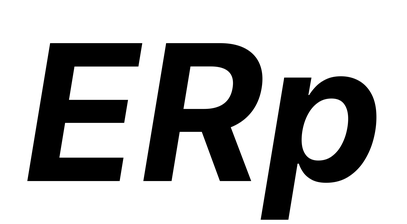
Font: Inter-Italic_Bold_Italic